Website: apple
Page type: payment
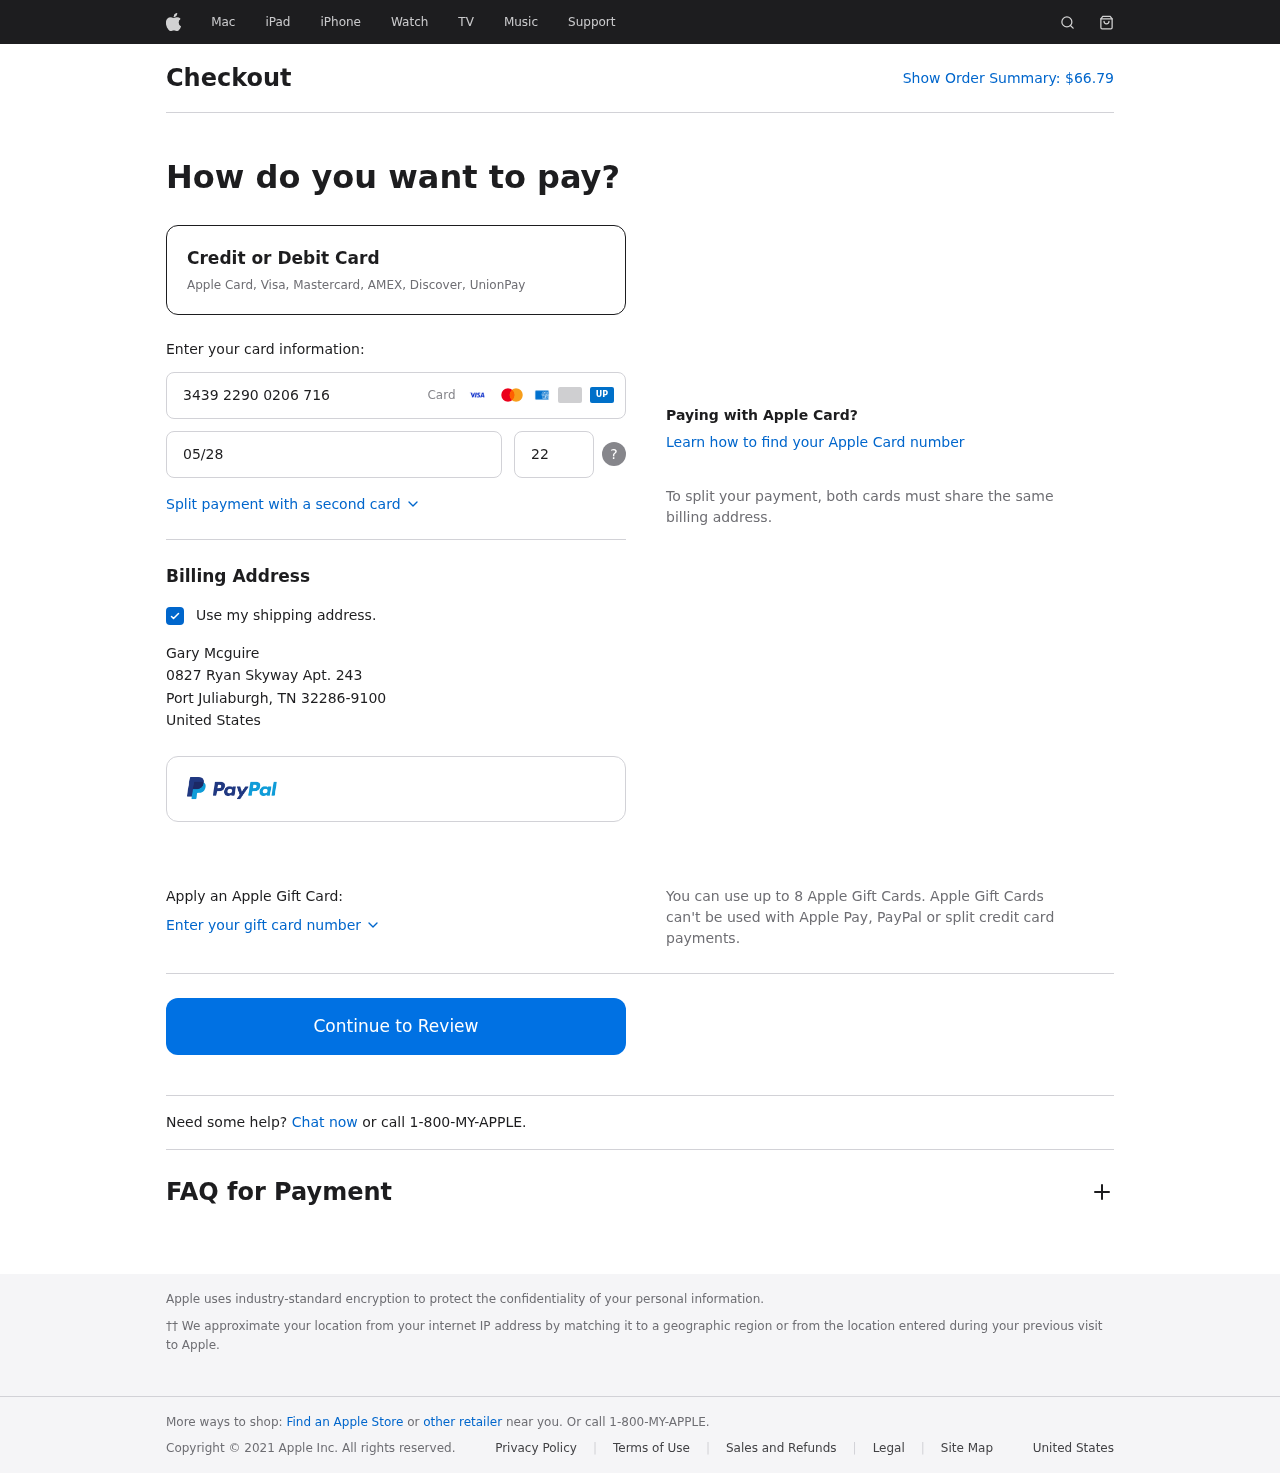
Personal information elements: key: PII_CARD_CVV
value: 2236
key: PII_CARD_EXPIRY
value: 05/28
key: PII_CARD_NUMBER
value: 3439 2290 0206 716
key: PII_CITY
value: Port Juliaburgh
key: PII_COUNTRY
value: United States
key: PII_FULLNAME
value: Gary Mcguire
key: PII_POSTCODE_FULL
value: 32286-9100
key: PII_STATE_ABBR
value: TN
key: PII_STREET
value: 0827 Ryan Skyway Apt. 243
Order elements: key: ORDER_TOTAL
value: $66.79